Question: Here is the graph I currently have
:

The Dotted Blue line represented the y value that corresponds to the x value I am looking for. I am trying to find the x values of the line's intersections with the blue curve(Upper).Since the interesections do not fall on a point that has already been defined, we need to interpolate a point that falls onto the Upper plot.
Here is the information I have:
LineValue - The y value of the intersection and the value of the dotted line( y = LineValue)
Frequency - an array containing the x value coordinates seen on this plot. The interpolated values of Frequency that corresponds to LineValue are what we are looking for
Upper/Lower - arrays containing the y value info for this graph
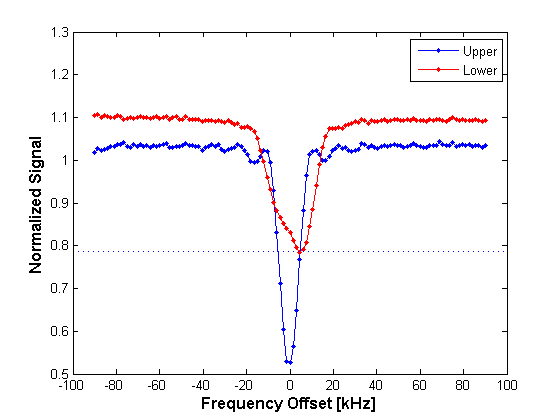
Answer: Example solution using <URL>:
'''
%# data resembling your curve
x = linspace(-100,100,100);
f = @(x) 1-2.*exp(-0.5*x.^2./20)./(2*pi) + randn(size(x))*0.002;
VALUE = 0.8;
%# solve f(x)=VALUE
z1 = fzero(@(x)f(x)-VALUE, -10); %# find solution near x=-10
z2 = fzero(@(x)f(x)-VALUE, 10); %# find solution near x=+10
%# plot
plot(x,f(x),'b.-'), hold on
plot(z1, VALUE, 'go', z2, VALUE, 'go')
line(xlim(), [VALUE VALUE], 'Color',[0.4 0.4 0.4], 'LineStyle',':')
hold off
'''